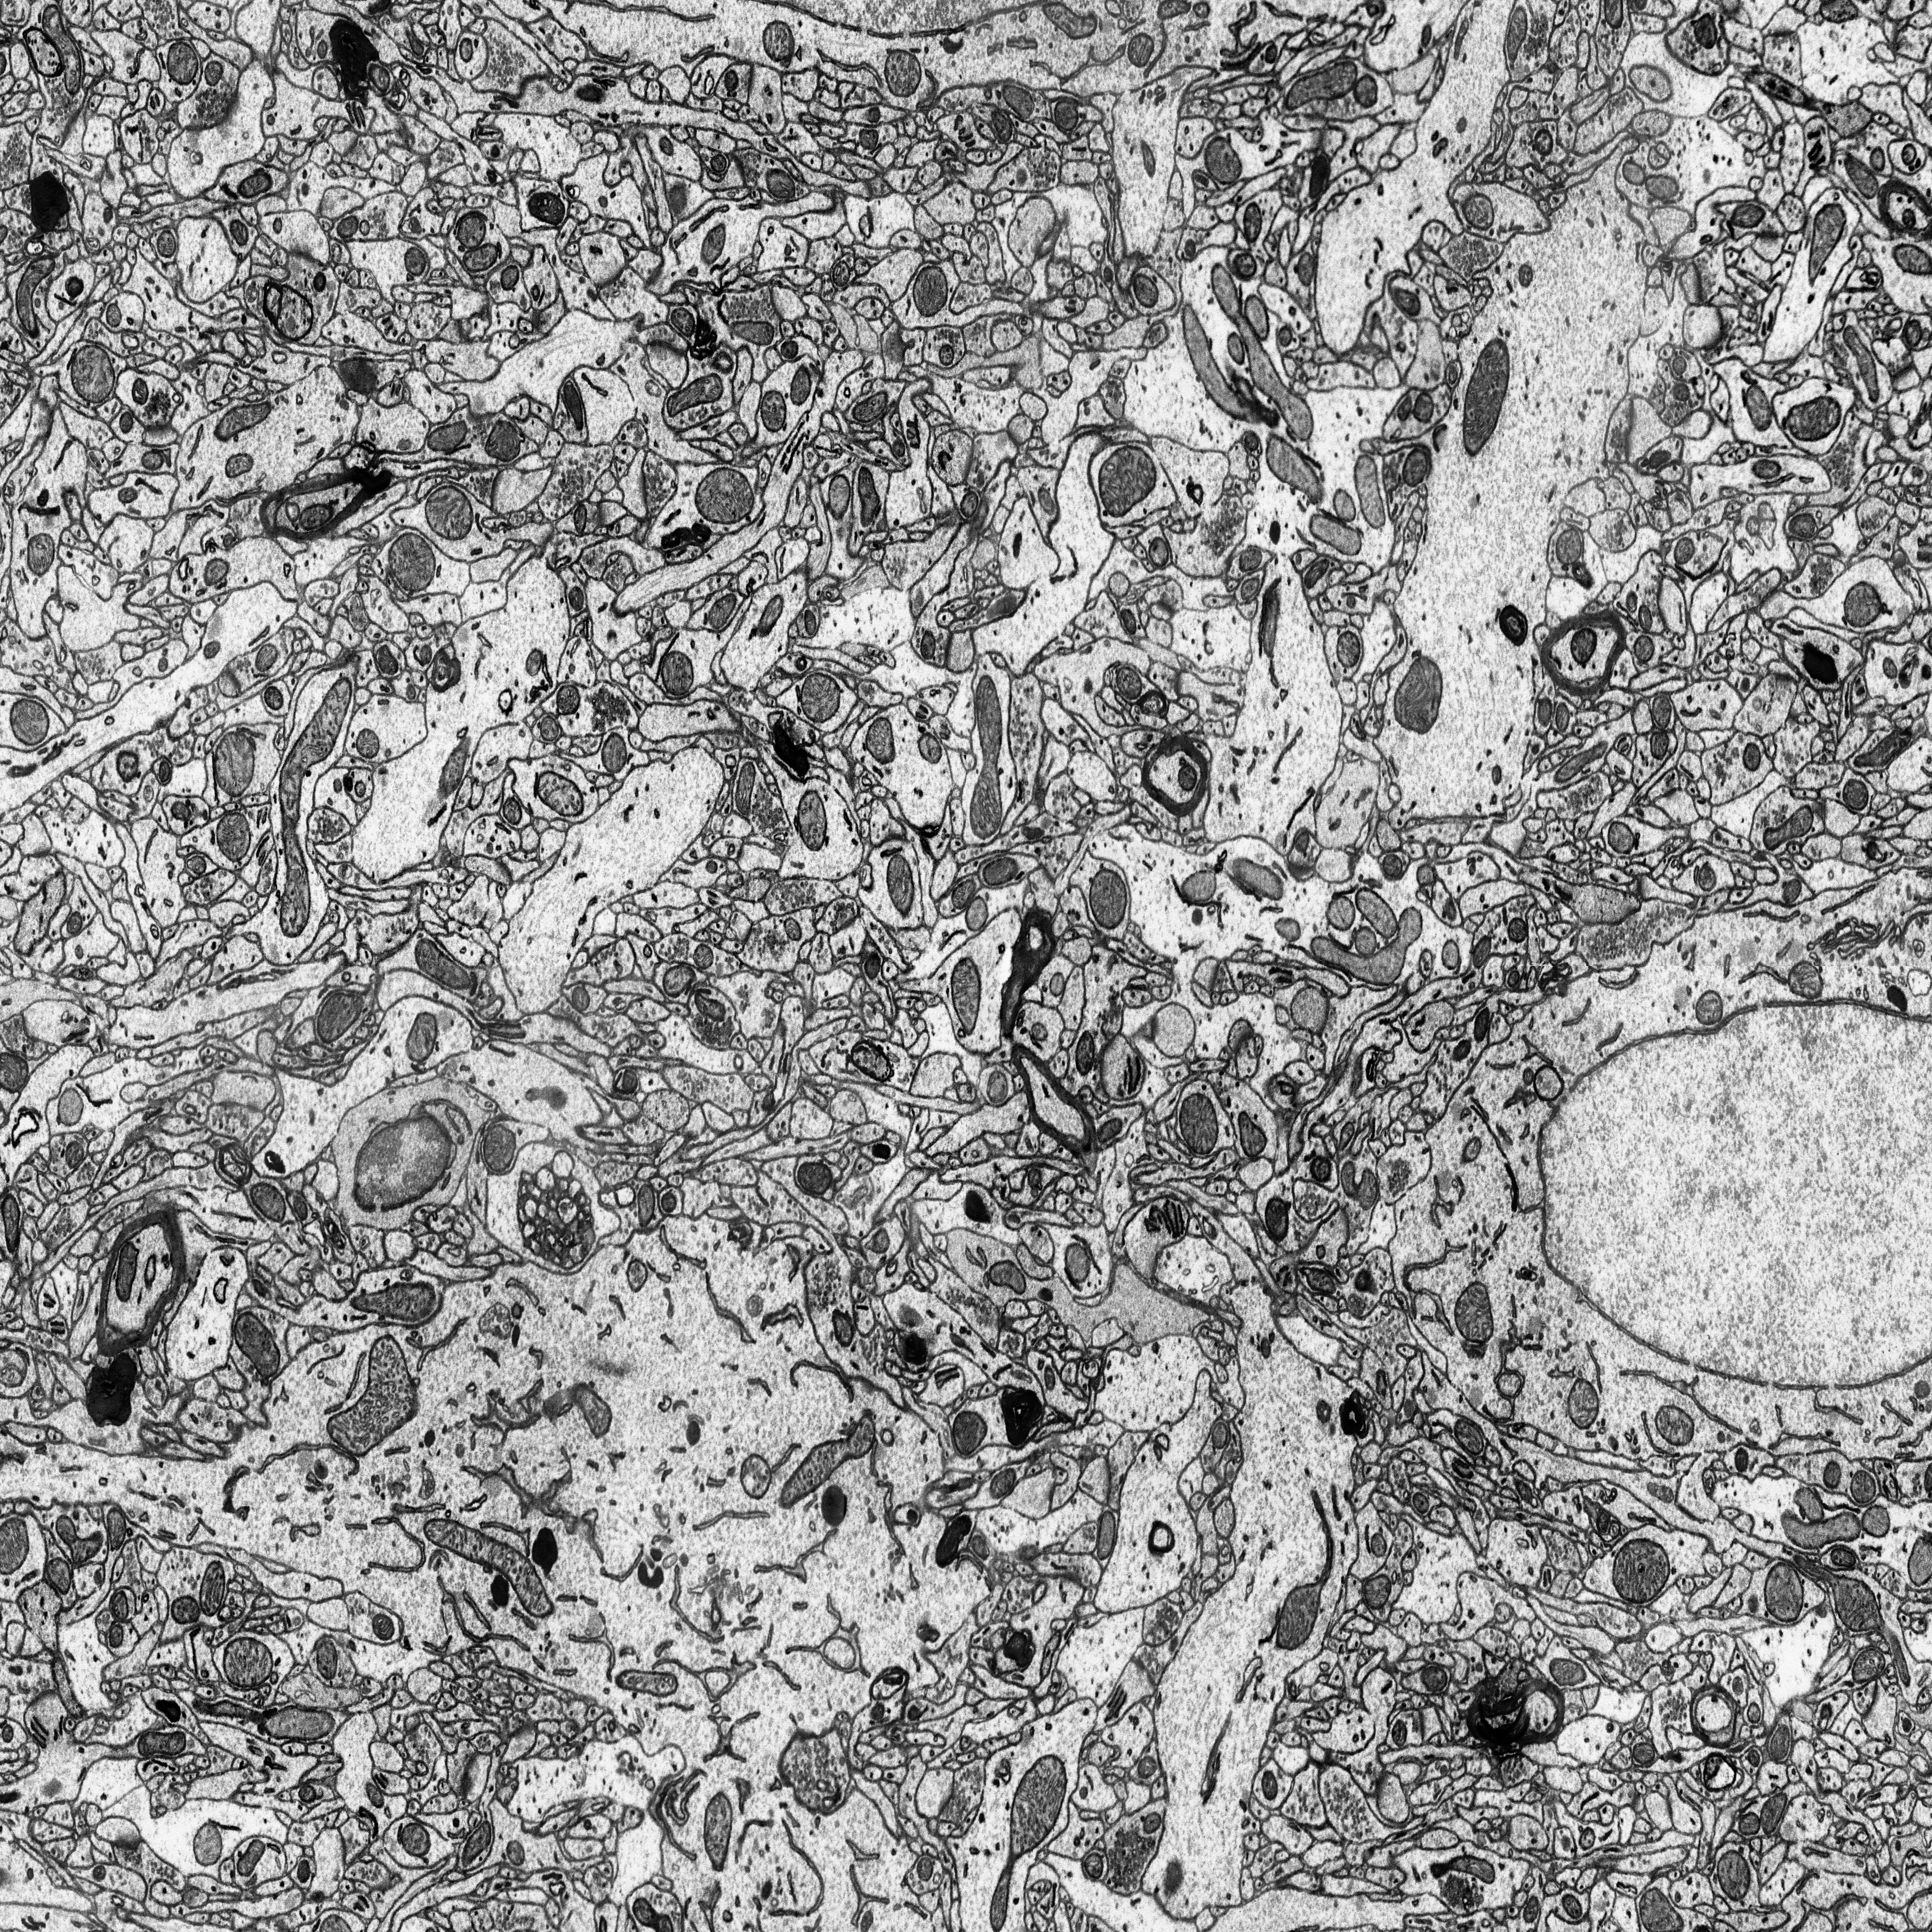
Electron microscopy slice of rat cortex tissue
Slice depth (z): 178
Mitochondria instances in slice: 396